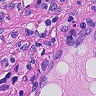
Metastatic tissue present: no